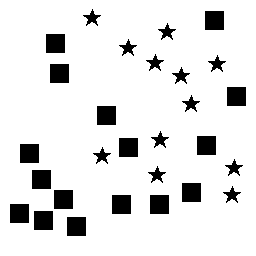
Squares: 16
Triangles: 0
Stars: 12
Total shapes: 28